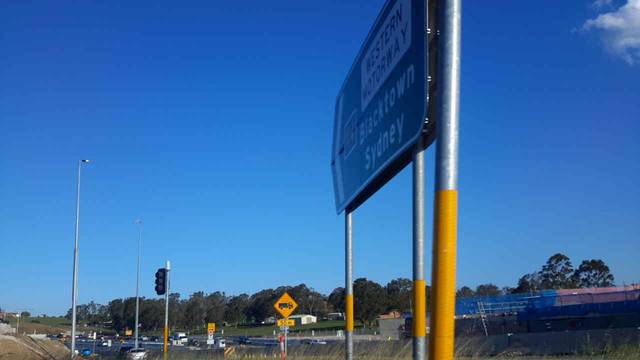
Region: Australia
Coordinates: -33.785, 150.704